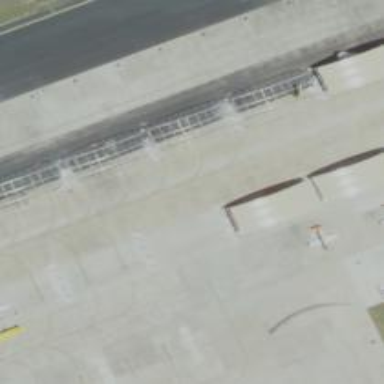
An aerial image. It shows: View of taxiway at the airport.